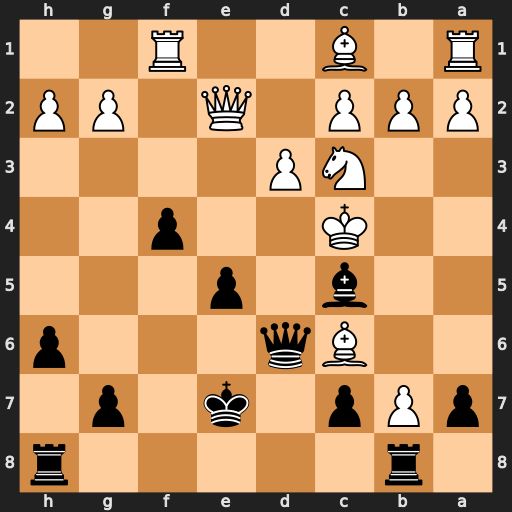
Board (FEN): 1r5r/pPp1k1p1/2Bq3p/2b1p3/2K2p2/2NP4/PPP1Q1PP/R1B2R2
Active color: b
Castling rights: -
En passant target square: -
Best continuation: Qd4+ Kb5 Qb4+ Ka6 Qb6#